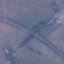
Land use / land cover: Highway